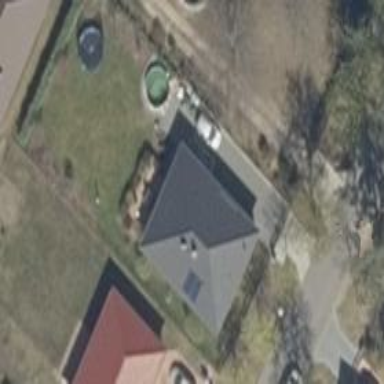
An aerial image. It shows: House with pyramidal roof shape.